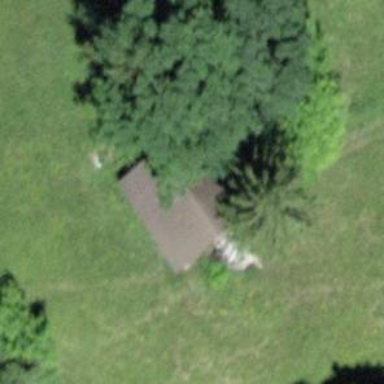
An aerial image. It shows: Rural barn.